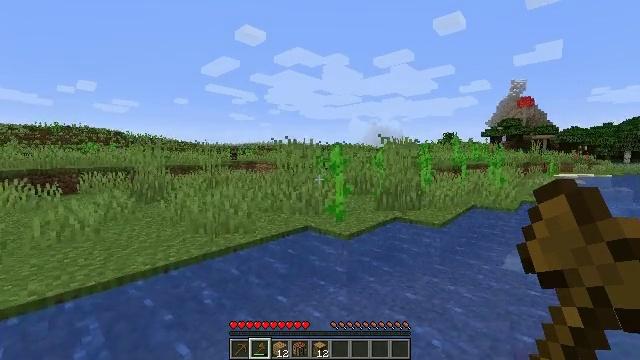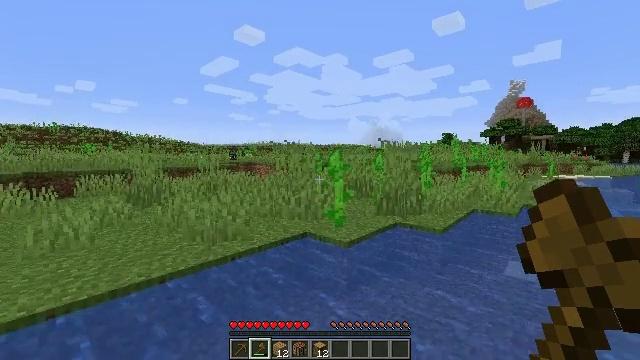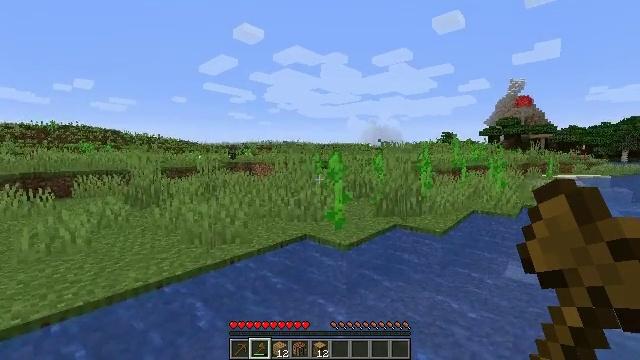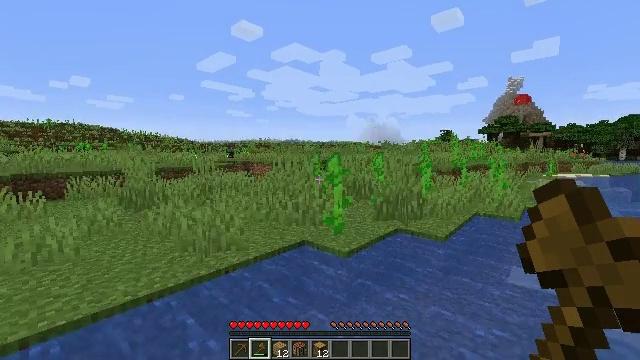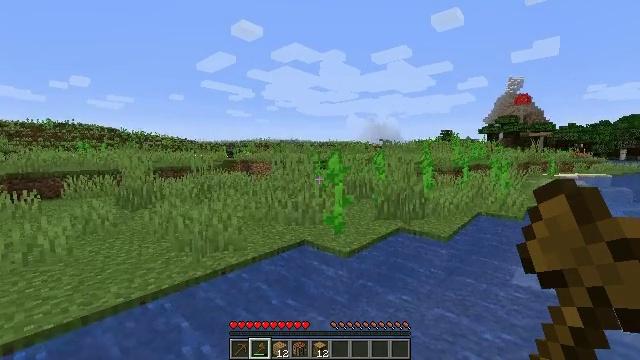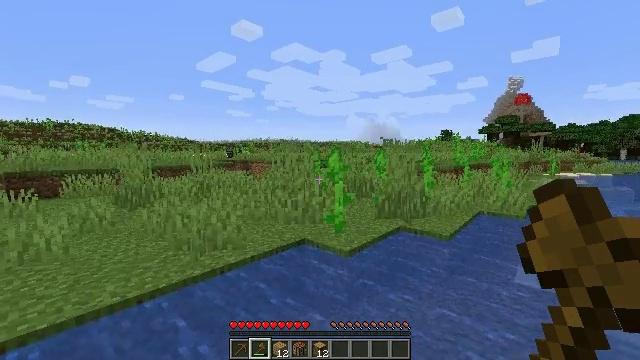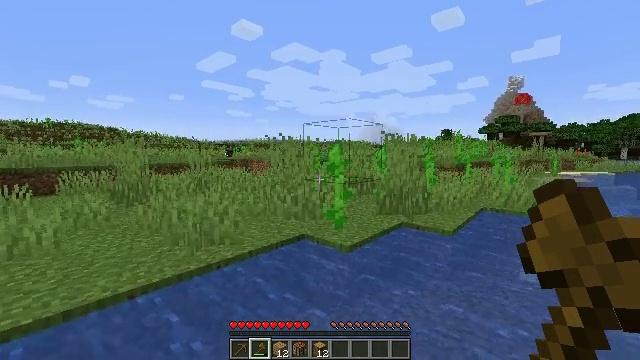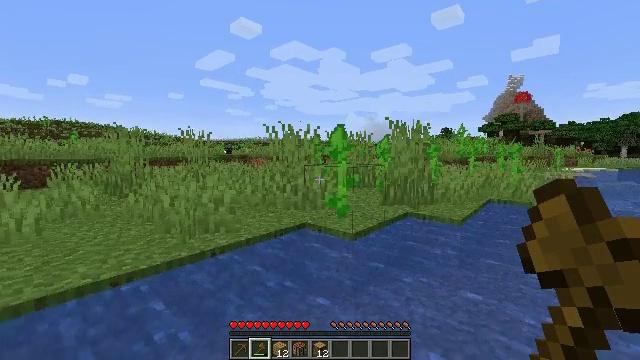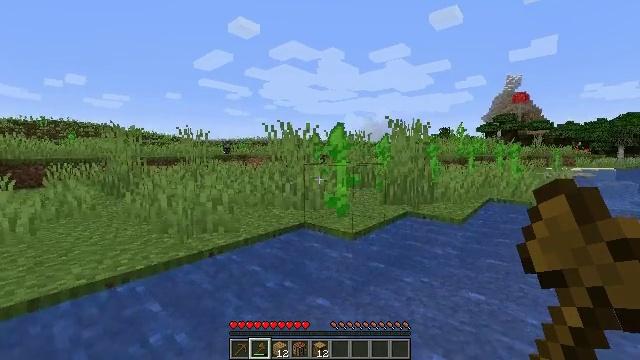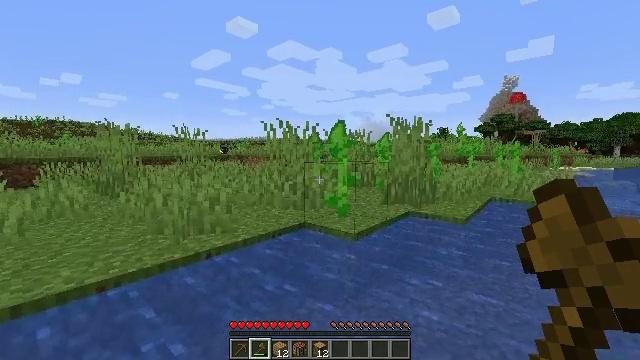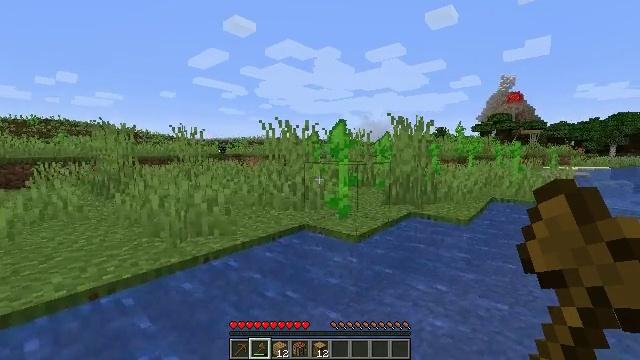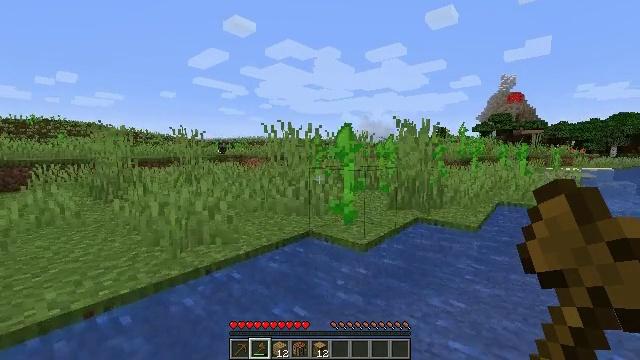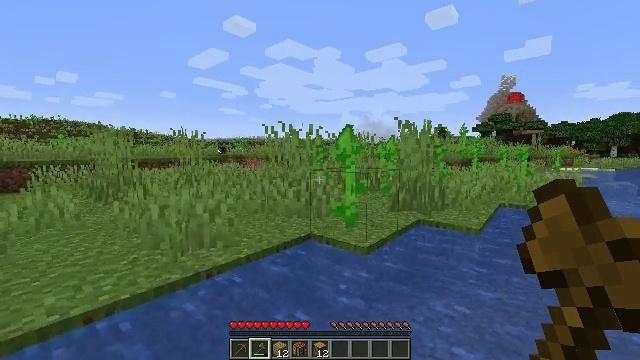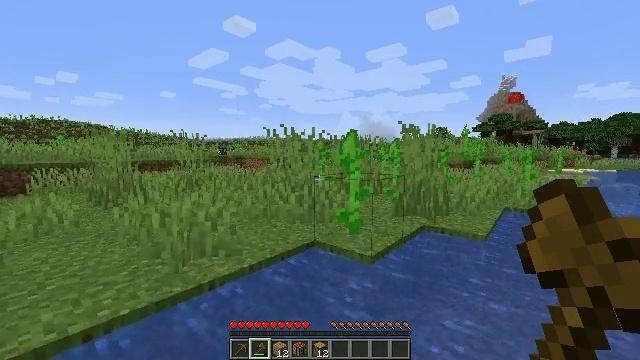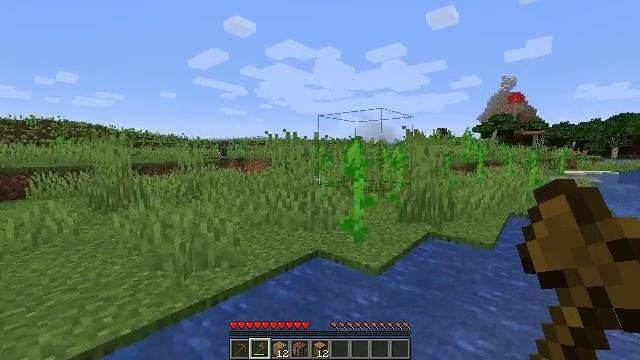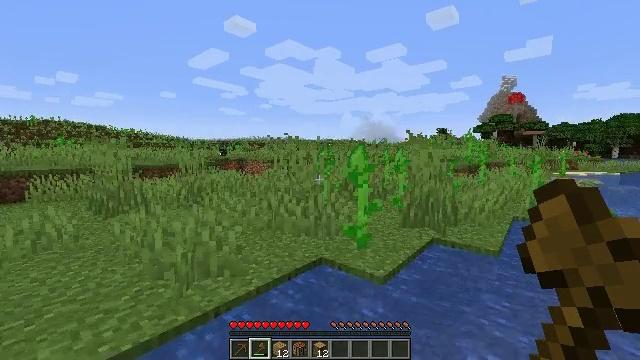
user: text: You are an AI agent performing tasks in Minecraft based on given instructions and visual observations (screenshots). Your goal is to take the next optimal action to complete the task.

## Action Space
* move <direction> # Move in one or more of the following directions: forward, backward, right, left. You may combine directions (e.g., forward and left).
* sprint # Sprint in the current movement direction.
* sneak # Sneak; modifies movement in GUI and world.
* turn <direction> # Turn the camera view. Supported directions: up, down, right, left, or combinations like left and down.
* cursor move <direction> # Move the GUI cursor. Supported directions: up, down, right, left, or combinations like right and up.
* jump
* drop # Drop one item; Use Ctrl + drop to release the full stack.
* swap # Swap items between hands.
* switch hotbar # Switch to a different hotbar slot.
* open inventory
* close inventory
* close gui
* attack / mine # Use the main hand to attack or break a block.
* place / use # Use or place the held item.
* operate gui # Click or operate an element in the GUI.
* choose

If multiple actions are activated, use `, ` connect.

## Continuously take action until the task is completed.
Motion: motion action
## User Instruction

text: Retrieve sunflower in your inventory.
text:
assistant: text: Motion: move forward, jump
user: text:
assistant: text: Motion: move forward, jump
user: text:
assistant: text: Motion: move forward, jump
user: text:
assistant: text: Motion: move forward, jump
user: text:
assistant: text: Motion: move forward, jump
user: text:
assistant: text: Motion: move forward and move left, jump
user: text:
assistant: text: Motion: move forward and move left, jump
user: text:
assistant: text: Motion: move forward and move left, jump
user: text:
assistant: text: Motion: move forward and move left, jump
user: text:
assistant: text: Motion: move forward and move left, jump
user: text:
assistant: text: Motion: move forward and move left, jump
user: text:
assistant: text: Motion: move forward and move left, jump
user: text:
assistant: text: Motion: move forward and move left, jump
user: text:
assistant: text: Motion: move forward and move left, jump
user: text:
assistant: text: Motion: move forward and move left, jump
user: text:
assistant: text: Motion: move forward and move left, jump
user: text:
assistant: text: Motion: move forward and move left, jump
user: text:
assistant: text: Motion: move forward and move left, jump
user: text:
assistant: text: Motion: move forward and move left, jump
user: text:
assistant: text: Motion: move forward and move left, jump
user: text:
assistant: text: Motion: move forward and move left, jump
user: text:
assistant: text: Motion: move forward and move left, jump
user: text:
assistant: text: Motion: move forward and move left, jump
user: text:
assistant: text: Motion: move forward and move left, jump
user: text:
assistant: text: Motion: move forward and move left, jump
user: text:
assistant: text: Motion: move forward and move left, jump
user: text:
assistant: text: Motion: move forward and move left, jump
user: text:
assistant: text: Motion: move forward and move left, jump
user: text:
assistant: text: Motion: move forward and move left, turn right, jump
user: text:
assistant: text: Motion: move forward and move left, turn right, jump